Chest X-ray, PA view. Patient: 63 years old, sex M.
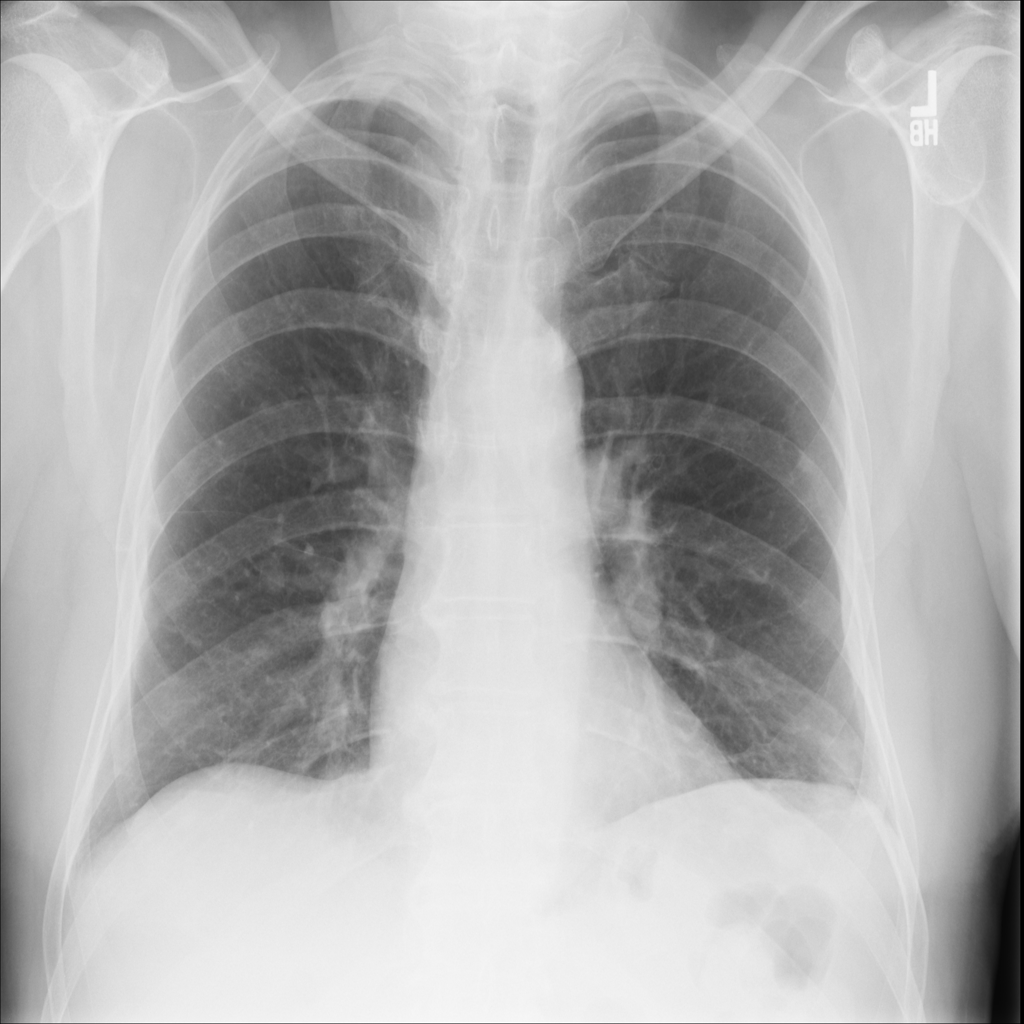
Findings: Atelectasis